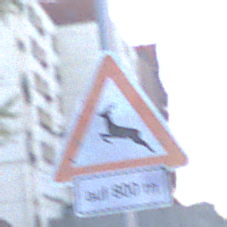
Verkehrszeichen: WildwechselRechts
Zusatzzeichen unten: LaengeEinerStrecke5
Umgebung: Outdoor, Urban
Tageszeit: SunriseSunset
Wetter: Clear
Licht: Natural
Jahreszeit: NotSpecified
Kontrast: LowContrast